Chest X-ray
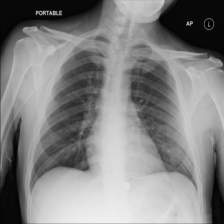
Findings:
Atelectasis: negative
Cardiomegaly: negative
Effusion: negative
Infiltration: negative
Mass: negative
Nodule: negative
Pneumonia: negative
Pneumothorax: negative
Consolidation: negative
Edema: negative
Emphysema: negative
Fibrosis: negative
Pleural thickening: negative
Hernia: negative